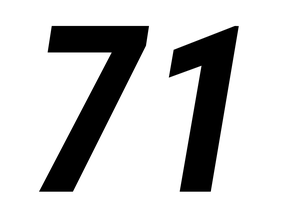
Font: Roboto-Italic_Condensed_Bold_Italic